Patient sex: F
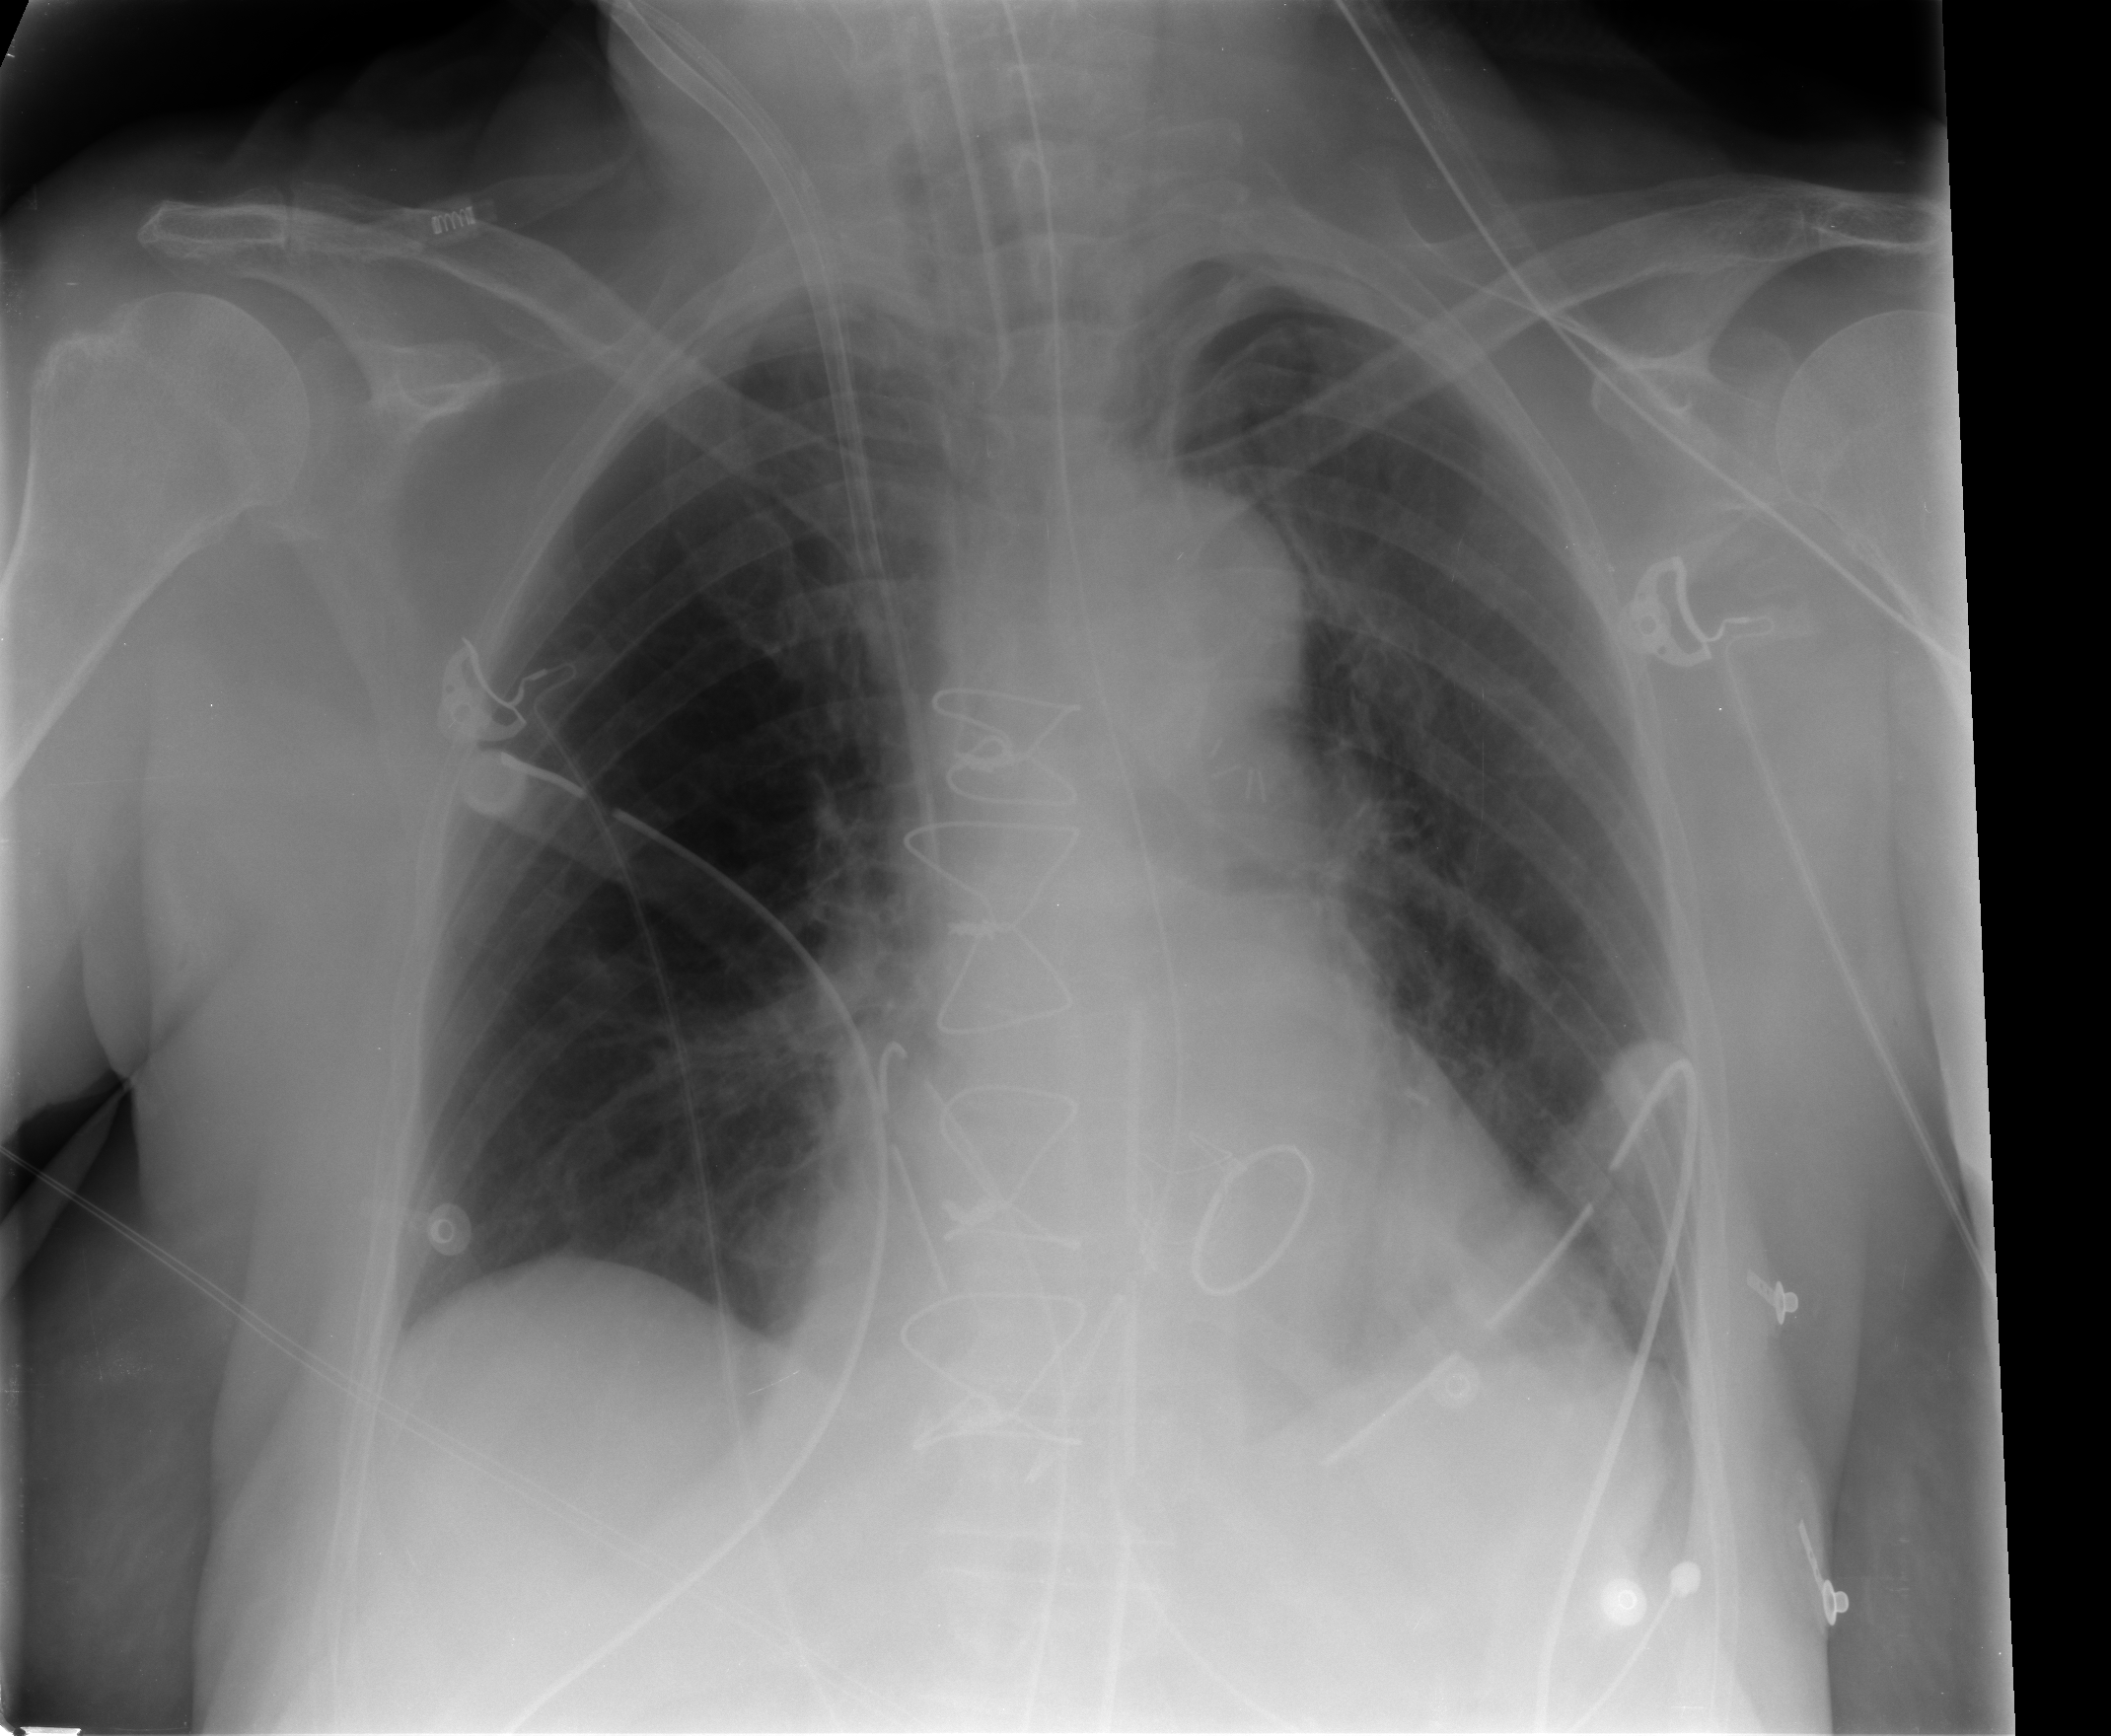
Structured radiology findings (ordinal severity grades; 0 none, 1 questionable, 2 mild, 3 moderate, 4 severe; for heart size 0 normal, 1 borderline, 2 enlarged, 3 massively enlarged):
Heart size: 0
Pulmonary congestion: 0
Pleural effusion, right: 0
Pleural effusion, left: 0
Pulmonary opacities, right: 0
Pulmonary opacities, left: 0
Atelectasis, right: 0
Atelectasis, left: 2